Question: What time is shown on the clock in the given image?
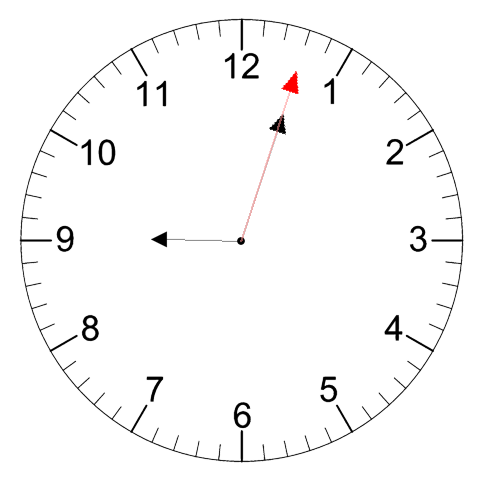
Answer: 09:03:03